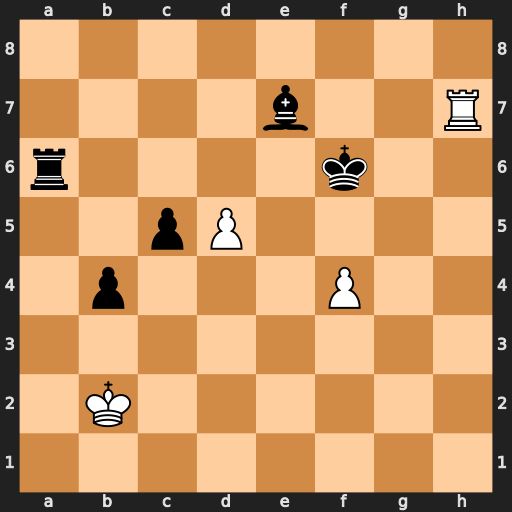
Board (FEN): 8/4b2R/r4k2/2pP4/1p3P2/8/1K6/8
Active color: w
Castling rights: -
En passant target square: -
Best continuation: Rh6+ Kf5 Rxa6